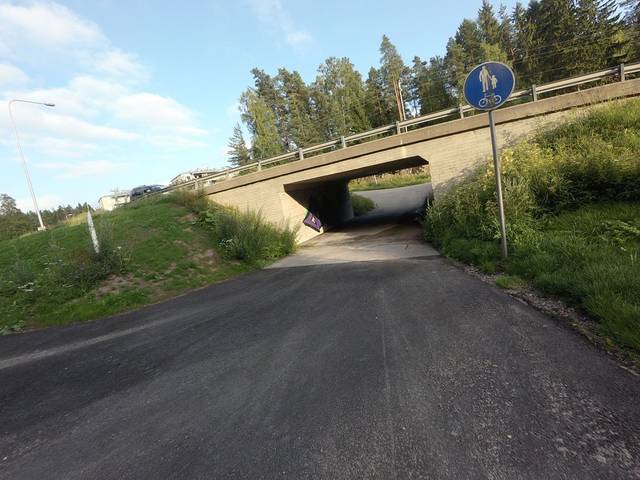
Region: Finland
Coordinates: 60.175, 24.707